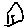
Label: house